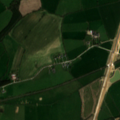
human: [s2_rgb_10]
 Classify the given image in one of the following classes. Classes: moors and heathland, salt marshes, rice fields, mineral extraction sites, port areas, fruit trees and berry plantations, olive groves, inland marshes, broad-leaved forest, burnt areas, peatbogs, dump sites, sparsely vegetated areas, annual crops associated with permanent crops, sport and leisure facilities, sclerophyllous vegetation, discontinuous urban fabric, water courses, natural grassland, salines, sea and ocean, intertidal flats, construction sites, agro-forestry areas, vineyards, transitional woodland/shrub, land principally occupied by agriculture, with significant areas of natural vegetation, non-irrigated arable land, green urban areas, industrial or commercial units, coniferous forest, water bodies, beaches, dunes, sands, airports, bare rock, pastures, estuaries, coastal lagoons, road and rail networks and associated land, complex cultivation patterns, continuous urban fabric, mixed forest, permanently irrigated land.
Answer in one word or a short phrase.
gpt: construction sites, non-irrigated arable land, pastures, complex cultivation patterns